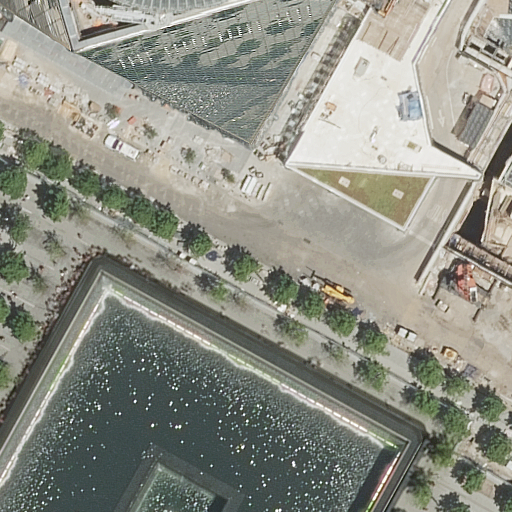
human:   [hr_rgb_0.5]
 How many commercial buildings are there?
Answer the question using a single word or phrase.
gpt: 1

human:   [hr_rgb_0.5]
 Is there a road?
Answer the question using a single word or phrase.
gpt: yes

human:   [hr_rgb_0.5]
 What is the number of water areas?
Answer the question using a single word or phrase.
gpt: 1

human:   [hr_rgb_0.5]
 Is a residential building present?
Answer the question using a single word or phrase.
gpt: no

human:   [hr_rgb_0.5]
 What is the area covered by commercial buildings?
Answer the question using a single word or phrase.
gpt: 5359m2

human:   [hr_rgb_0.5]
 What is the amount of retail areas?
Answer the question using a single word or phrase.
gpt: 1

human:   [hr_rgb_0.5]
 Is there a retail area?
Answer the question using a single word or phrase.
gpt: yes

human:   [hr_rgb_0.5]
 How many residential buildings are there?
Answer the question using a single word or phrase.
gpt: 0

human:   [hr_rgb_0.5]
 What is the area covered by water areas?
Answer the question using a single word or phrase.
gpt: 2058m2

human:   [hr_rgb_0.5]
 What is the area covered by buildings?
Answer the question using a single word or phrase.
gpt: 5359m2

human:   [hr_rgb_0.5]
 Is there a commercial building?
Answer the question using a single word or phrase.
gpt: yes

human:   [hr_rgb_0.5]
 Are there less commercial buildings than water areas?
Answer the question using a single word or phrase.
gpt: no

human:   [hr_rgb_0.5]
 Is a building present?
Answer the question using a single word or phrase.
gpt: yes

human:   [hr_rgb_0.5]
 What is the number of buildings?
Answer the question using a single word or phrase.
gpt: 1

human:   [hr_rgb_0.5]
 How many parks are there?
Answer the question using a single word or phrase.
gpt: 1

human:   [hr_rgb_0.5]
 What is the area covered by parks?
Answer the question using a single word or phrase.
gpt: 4989m2

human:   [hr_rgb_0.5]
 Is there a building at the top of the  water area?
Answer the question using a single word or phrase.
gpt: yes

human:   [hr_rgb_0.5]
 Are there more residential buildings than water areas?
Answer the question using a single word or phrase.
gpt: no

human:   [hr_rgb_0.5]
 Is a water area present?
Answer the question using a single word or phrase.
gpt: yes

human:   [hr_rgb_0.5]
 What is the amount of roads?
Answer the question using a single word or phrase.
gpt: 3

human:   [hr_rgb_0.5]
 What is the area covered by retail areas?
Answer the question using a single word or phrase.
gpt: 0m2

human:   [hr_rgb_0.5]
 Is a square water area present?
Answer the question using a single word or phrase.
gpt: no

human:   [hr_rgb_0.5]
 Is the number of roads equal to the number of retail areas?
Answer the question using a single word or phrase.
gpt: no

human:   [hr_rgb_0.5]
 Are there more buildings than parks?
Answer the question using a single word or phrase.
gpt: no

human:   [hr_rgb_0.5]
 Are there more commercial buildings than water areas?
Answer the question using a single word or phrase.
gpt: no

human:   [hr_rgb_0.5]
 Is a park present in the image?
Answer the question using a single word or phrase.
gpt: yes

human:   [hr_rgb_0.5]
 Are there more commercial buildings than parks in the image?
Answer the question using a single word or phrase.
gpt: no

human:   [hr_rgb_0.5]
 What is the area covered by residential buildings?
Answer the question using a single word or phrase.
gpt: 0m2

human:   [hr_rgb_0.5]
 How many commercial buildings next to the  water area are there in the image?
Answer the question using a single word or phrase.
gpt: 1

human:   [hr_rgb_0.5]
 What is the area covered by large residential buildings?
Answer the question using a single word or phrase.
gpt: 0m2

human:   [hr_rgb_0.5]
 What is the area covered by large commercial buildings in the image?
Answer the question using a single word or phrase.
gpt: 5359m2

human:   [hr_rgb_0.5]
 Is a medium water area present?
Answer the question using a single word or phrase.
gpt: no

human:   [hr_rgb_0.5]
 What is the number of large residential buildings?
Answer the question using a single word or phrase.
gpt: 0

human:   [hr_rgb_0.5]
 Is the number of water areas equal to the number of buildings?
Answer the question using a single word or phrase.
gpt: yes

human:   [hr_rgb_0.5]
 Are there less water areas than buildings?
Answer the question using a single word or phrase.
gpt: no

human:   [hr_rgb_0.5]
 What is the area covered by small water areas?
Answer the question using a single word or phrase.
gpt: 0m2

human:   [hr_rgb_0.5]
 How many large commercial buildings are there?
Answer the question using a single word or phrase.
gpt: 1

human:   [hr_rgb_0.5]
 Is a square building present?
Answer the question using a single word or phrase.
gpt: no

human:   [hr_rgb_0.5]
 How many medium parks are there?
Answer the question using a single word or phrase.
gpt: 0

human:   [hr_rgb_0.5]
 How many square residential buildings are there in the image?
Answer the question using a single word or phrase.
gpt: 0

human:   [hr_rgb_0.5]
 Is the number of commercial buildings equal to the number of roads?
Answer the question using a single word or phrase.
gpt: no

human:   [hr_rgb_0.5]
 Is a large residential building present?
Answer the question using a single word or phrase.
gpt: no

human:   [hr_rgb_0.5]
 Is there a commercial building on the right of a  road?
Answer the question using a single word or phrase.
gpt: no

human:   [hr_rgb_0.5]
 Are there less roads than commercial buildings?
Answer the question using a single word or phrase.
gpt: no

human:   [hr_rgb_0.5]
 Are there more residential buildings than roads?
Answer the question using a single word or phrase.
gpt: no

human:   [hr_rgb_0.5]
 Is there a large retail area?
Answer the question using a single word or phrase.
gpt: no

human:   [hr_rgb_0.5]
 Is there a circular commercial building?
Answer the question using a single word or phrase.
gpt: no

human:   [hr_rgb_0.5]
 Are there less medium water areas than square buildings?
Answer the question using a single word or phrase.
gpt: no

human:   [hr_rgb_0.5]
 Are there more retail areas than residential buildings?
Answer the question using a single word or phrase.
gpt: yes

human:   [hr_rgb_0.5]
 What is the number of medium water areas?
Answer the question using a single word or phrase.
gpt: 0

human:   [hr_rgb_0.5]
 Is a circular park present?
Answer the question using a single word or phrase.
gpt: no

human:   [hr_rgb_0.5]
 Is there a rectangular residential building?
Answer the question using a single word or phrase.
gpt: no

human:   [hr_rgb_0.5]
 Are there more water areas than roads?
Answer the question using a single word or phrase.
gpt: no

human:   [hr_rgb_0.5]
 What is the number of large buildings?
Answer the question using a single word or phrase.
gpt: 1

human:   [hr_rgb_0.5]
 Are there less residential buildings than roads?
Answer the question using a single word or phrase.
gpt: yes

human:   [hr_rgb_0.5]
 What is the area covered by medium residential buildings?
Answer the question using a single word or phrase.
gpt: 0m2

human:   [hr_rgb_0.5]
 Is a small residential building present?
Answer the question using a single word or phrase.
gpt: no

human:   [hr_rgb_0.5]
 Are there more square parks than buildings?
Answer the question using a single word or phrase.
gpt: no

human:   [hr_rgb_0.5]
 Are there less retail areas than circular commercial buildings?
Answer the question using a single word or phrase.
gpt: no

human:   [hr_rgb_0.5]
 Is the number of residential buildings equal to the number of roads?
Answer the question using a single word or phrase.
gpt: no

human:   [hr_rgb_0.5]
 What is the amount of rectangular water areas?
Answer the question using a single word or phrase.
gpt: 0

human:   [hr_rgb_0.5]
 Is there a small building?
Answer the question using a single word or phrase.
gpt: no

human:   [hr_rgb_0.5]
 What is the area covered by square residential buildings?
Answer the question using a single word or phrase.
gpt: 0m2

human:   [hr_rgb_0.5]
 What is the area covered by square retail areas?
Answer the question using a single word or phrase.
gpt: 0m2